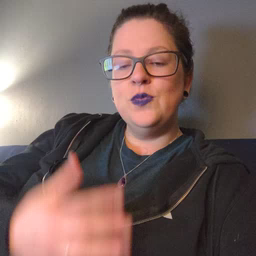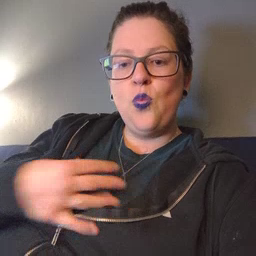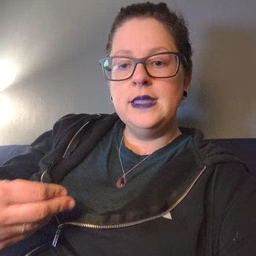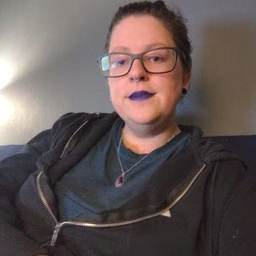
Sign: white